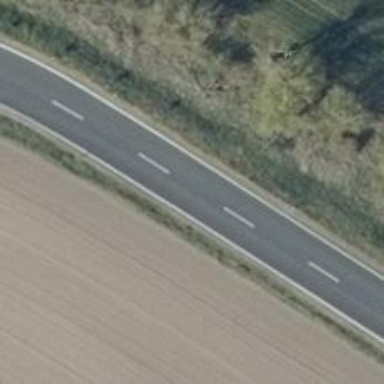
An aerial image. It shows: Secondary road with asphalt surface.